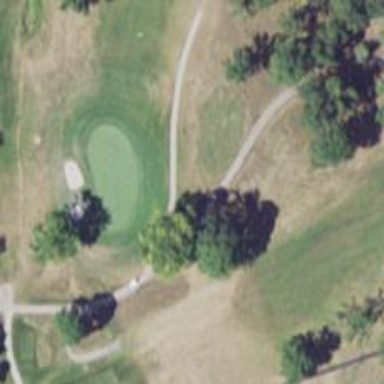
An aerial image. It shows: Path for both road and golf.